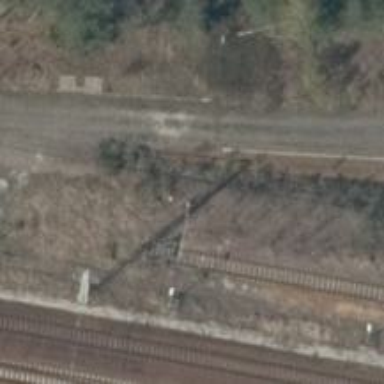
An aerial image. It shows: Disused railway yard.